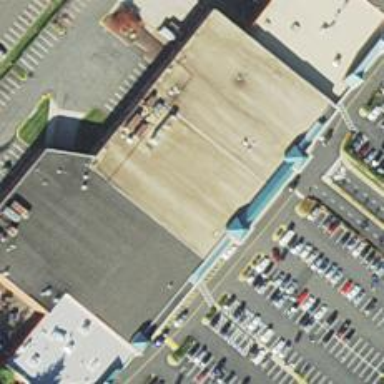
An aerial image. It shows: Supermarket.